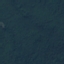
Land use / land cover: Forest